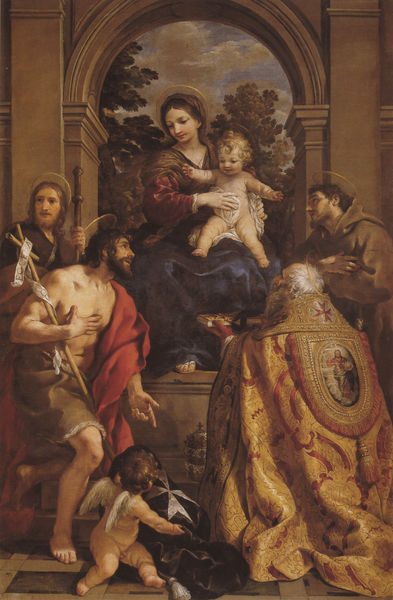
Titel: Madonna mit Kind und Heiligen
Künstler: Pietro da Cortona
Standort: Cortona
Institution: Museo dell'Accademia Etrusca
Schlagwörter: baum, blau, flügel, fuß, gemälde, himmel, mann, nackt, umhang, weiß, wolken, bäume, gelb, landschaft, menschen, sitzen, braun, frau, grau, kleid, licht, marmor, mund, männer, nase, rücken, schwarz, säule, säulen, zeichnung, ausblick, rot, tuch, wolke, alt, bart, blond, architektur, augen, falten, johannes, sockel, stein, täufer, kirche, boden, auge, geistlicher, gewand, gold, haare, kutte, mantel, sitzend, stoff, gewänder, kind, mutter, frontal, krone, locken, renaissance, stock, engel, putte, putto, bogen, italien, venedig, stab, fahne, flagge, mauer, pilaster, rundbogen, treppe, bischof, papst, thron, falte, symmetrie, maler, lciht, podest, schoß, zehen, tor, arkade, durchblick, kreuz, torbogen, rückenfigur, knien, beten, brokat, franz, kleinkind, talar, heiligenschein, nimbus, christus, jesus, jesus christus, priester, segen, mönch, franziskus, huldigung, tiara, frusur, könige, tempel, balu, heilige, anbeten, hirtenstab, verehrung, heilig, putten, maria, madonna, anbetung, christ, mutter gottes, hirte, hirten, puto, putti, christi, josef, erhöhung, säugling, klassizistisch, sschatten, enfant, madonne, marie, mere, vierge, erhöht, arc, jesuskind, arch, retabel, stifter, maria mit kind, heiligenscheine, verehren, kreutz, lamm gottes, altargemälde, nimben, christuskind, kreiz, darbringung, sacra conversatione, bischoff, darbietung, saint, hortus conclusus, famille, heiligenstein, pape, priere, saints, ialien, eveque, madone, jean, moine, offrande, christe, nimbe, johannes dertäufer, johanniter, marian, mustel, 15 jahrhundert, amönch, chérubin, prêtre, religieux, enfant jésus, darbietung der könige, nimbes, evecque